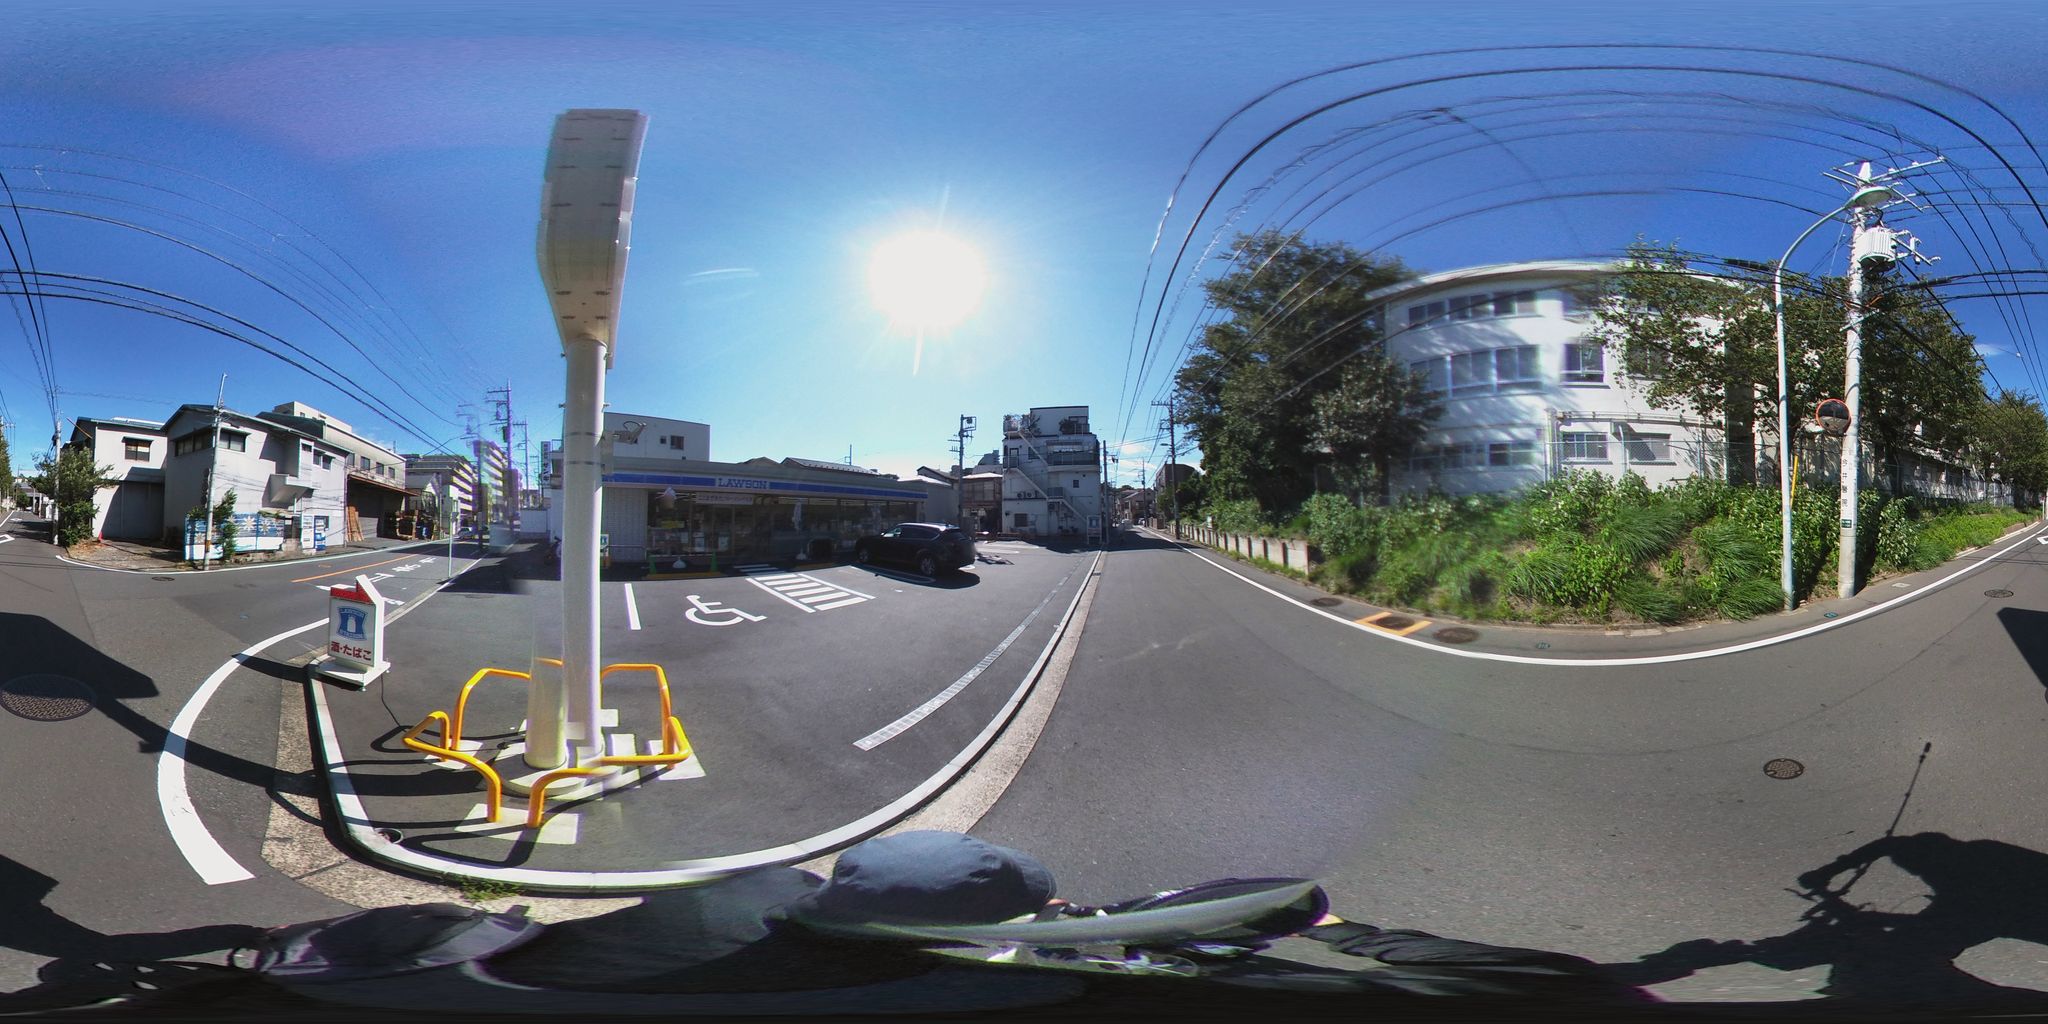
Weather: clear
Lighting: day
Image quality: good
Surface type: cycling surface
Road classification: tertiary
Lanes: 2.0
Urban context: urban centre
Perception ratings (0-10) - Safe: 0.86, Lively: 6.95, Beautiful: 6.32, Boring: 3.41, Depressing: 5.07, Wealthy: 2.22